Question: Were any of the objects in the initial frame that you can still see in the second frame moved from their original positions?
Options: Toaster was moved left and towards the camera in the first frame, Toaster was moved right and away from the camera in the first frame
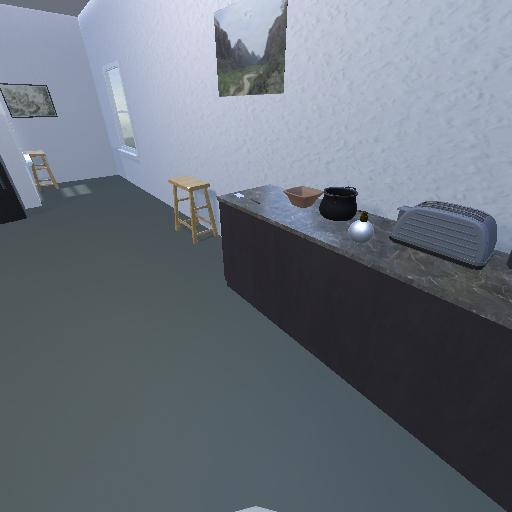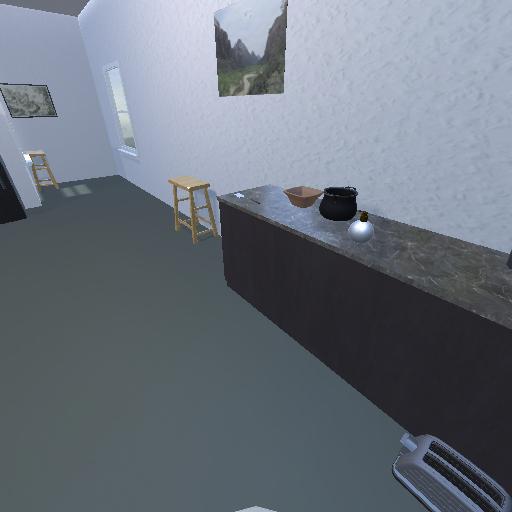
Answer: Toaster was moved left and towards the camera in the first frame